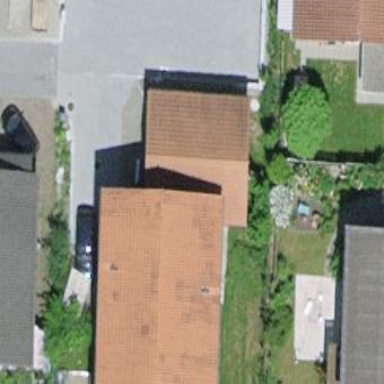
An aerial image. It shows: Garage.